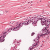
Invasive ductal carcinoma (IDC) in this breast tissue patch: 0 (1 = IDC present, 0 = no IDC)